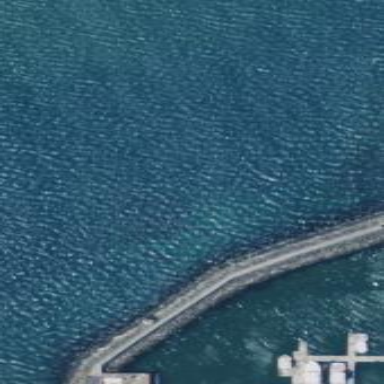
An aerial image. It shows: Breakwater structure.